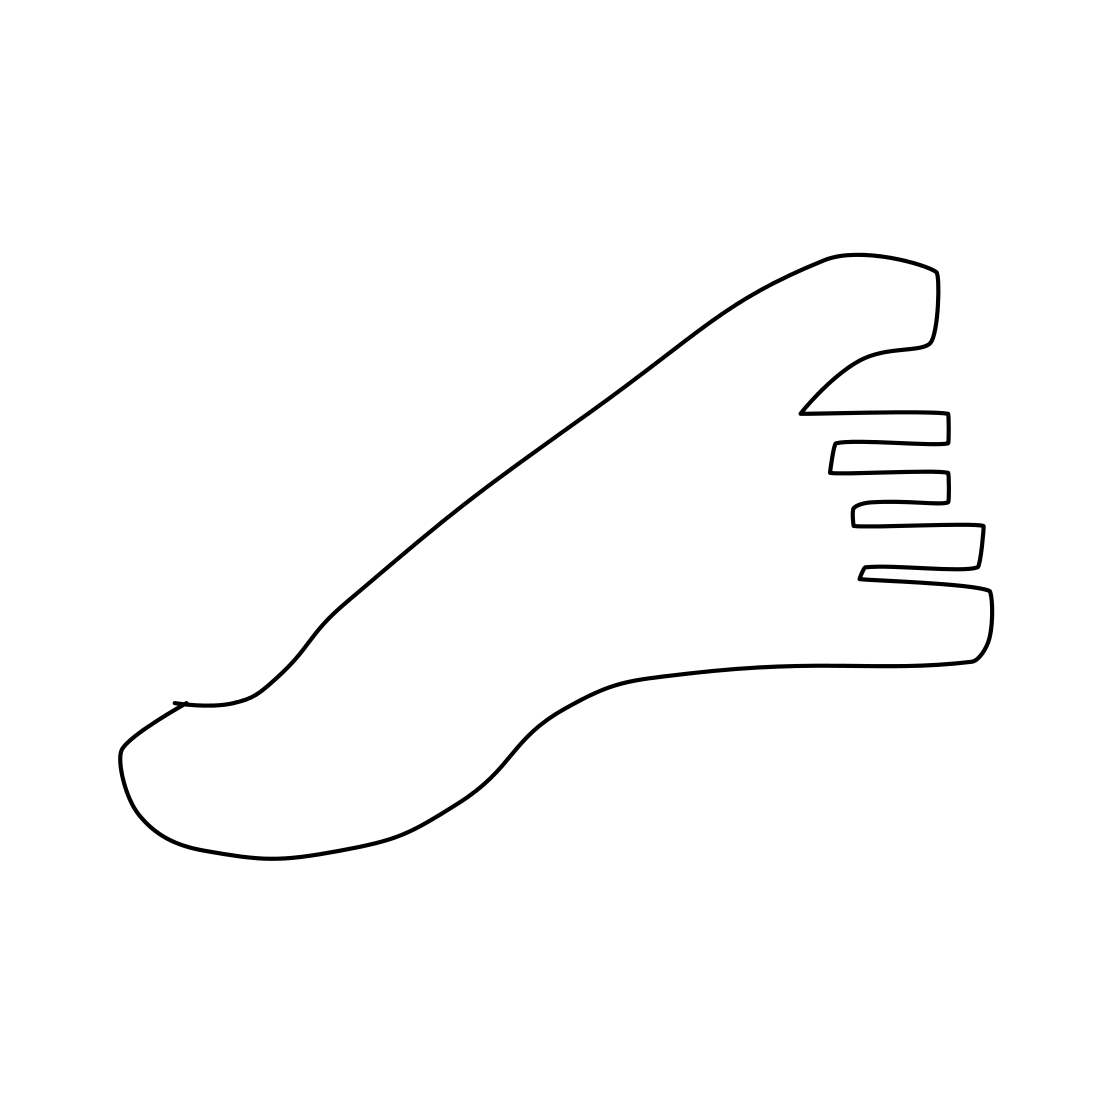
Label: foot